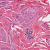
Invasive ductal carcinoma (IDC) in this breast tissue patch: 0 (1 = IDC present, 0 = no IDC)